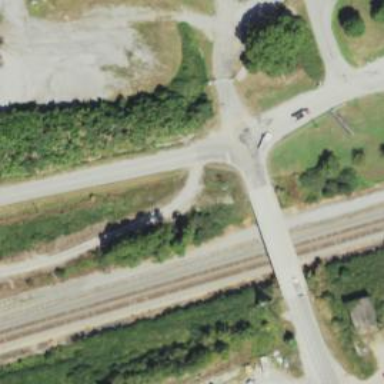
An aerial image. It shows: Site related to railway infrastructure.